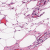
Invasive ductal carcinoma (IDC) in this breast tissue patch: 0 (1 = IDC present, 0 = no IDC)